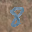
Label: 8